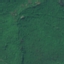
Label: Forest